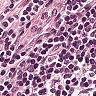
Metastatic tissue present: no